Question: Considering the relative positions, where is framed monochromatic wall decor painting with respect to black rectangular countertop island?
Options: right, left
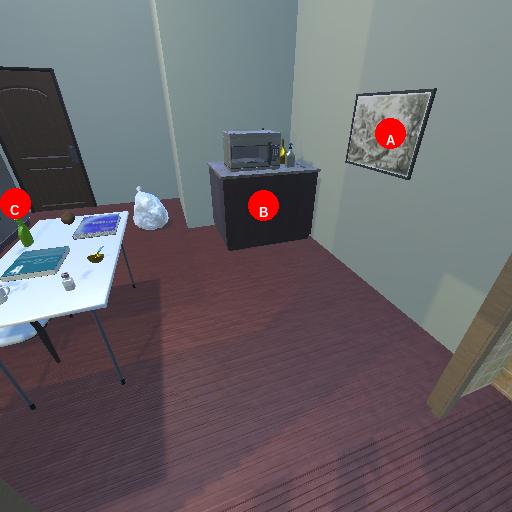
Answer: right